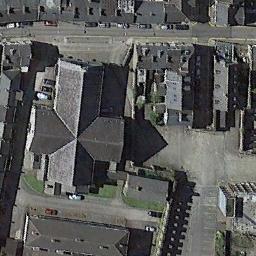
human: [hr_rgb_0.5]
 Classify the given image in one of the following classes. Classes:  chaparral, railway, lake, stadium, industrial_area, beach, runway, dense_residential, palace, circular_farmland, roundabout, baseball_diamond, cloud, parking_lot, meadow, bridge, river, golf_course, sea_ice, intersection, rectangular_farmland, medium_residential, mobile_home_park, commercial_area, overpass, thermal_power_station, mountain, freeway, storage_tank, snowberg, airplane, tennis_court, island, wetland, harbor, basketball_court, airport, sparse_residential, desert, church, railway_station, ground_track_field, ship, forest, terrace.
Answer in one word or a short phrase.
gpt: church